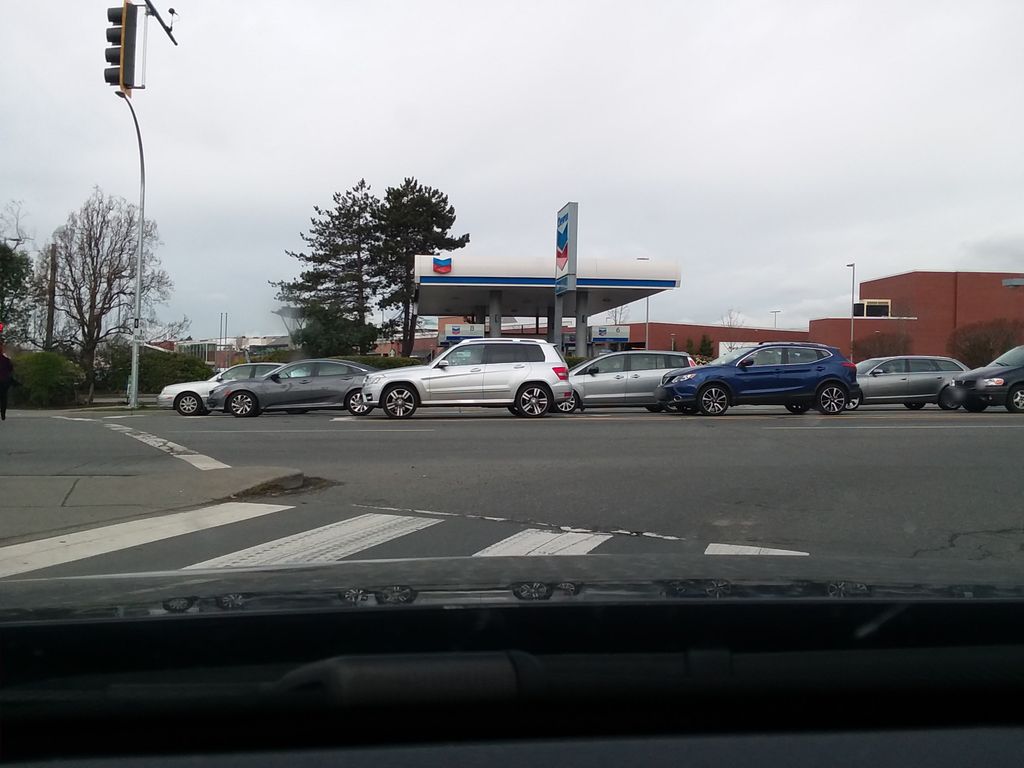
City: victoria